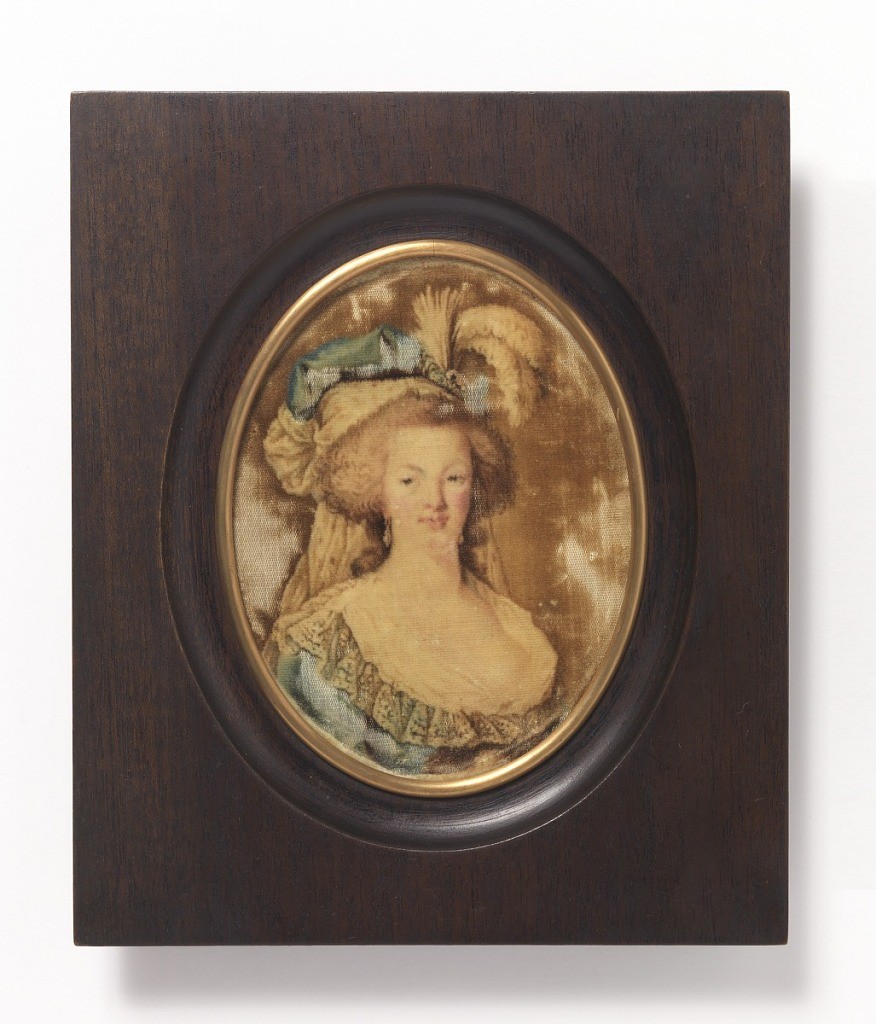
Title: Portrait
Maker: Gaspard Grégoire, French, 1751–1846
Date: late 18th century
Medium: silk Technique: warp-printed velvet
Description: Portrait of Marie Antoinette in oval wooden frame. Gregoire velvet in shades of brown and blue.